Field crop: tomato
Growth stage: 1
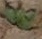
Species: solanum